Question: I'm struggling at the moment in finding a way to convert my 'for' loops to a good working set of 'while' loops with a working 'if statement' to create a multiplication table that looks like this:

Any suggestions or tips? I am using python 3.6.
This is what I have for the 'for' loop to create the Multiplication table referenced above, how can I convert this to a working 'nested while loop':
'''
print('x', end=' ')
for row in range (1,13):
print(row, end=' ')
for row in range (1,13):
print('')
print()
print()
print(row, end=' ')
for col in range(1,13):
print(row*col, end=' ')
'''
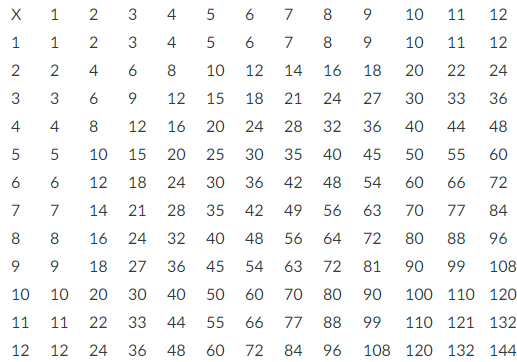
Answer: I don't know your purpose but can do something like below
'''
print('x', end=' ')
row = 1
while (row < 13):
print(row, end=' ')
row += 1
row = 1
while (row < 13):
print('')
print()
print()
print(row, end=' ')
col = 1
while( col < 13):
print(row*col, end=' ')
col += 1
row += 1
'''